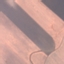
Land use / land cover class: AnnualCrop